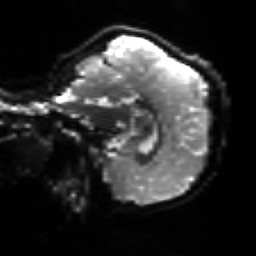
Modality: sbref
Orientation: sagittal
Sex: male
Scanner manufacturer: siemens
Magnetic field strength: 3 T
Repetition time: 5 s
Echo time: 0.071 s